Question: Count the number of objects in the diagram.
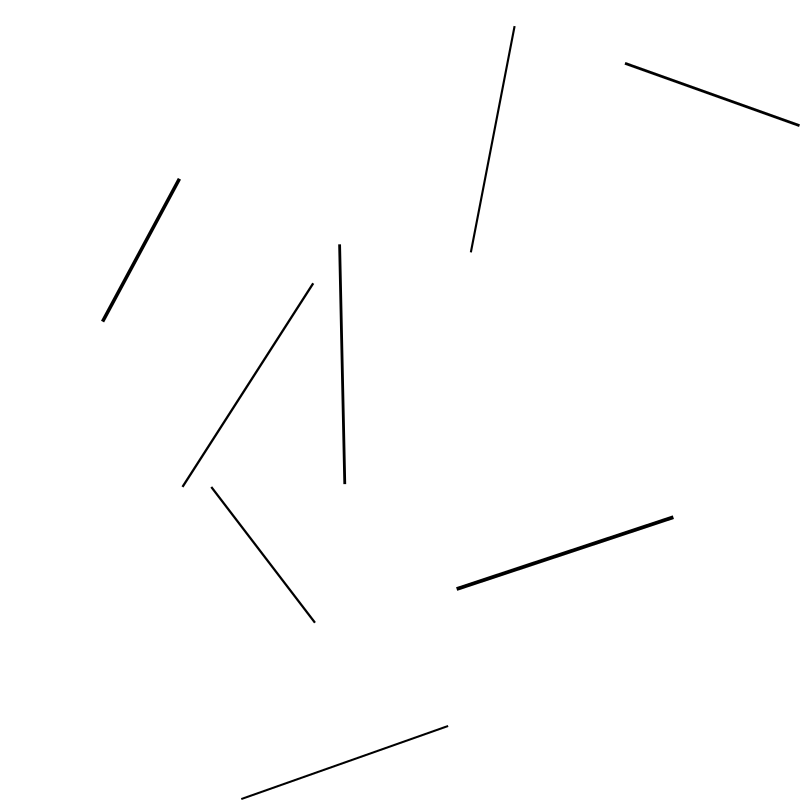
Answer: 8